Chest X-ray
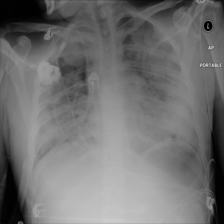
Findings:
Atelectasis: negative
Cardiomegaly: negative
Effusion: negative
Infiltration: positive
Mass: negative
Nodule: negative
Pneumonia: negative
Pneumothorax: negative
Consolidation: negative
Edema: negative
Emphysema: negative
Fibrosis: negative
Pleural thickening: negative
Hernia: negative